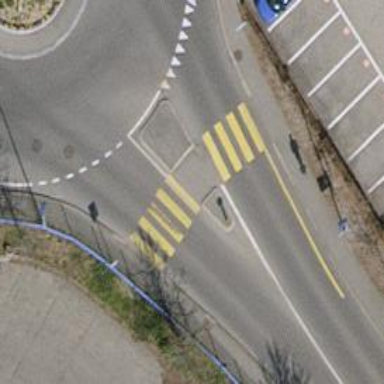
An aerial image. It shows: Zebra crossing on the road.